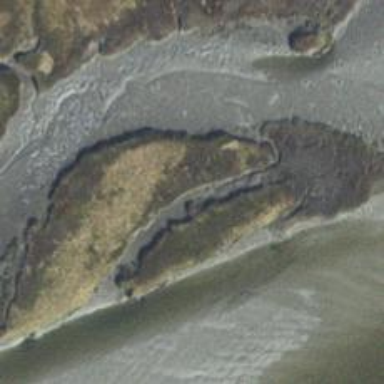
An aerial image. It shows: The image shows tidal environment.